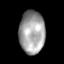
Tissue: lung
Cell type: T cells
Senescence score: 0.156
Nuclear area (px): 1075
Mean DAPI intensity: 160.44